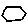
Label: hexagon